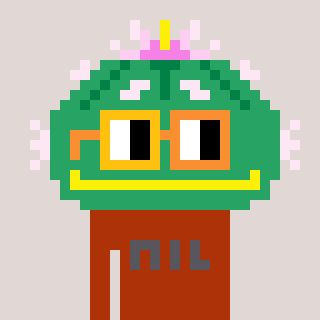
a pixel art character with square yellow and orange glasses, a peyote-shaped head and a hotbrown-colored body on a warm background